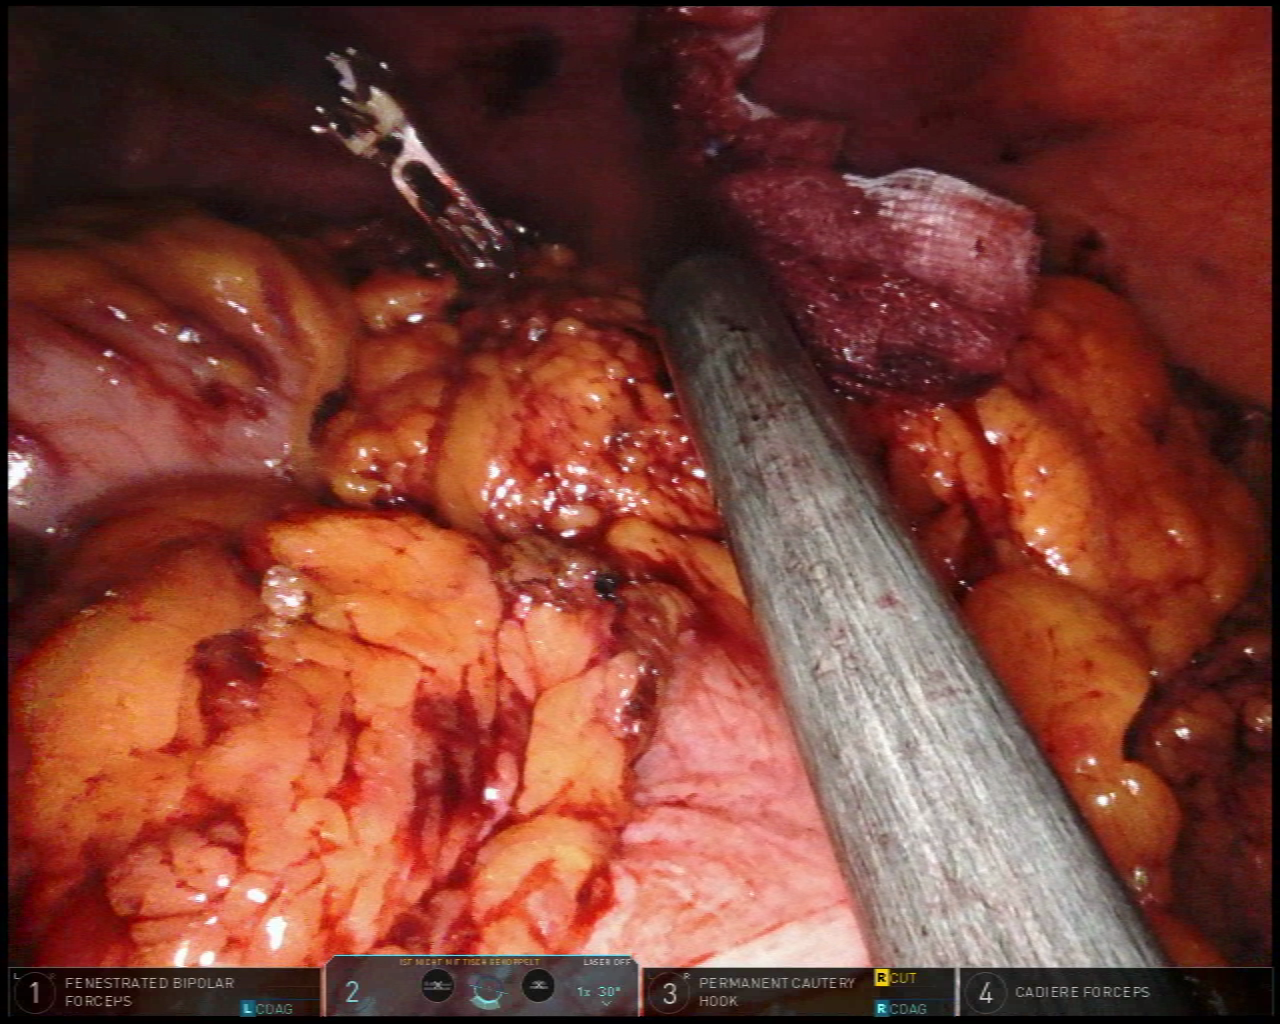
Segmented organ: stomach
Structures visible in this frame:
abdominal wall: yes
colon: yes
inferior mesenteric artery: no
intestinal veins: no
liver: no
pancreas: no
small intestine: no
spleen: no
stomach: yes
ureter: no
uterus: no
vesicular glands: no